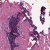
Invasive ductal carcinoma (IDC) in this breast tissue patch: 0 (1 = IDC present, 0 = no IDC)